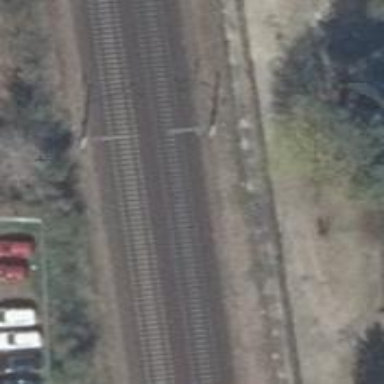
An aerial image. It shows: Railway milestone with catenary mast.